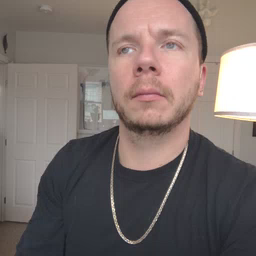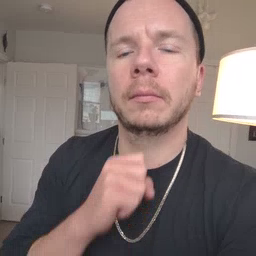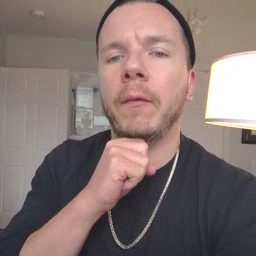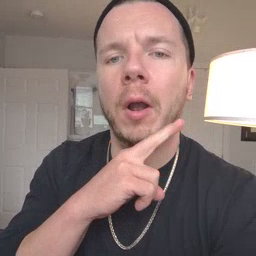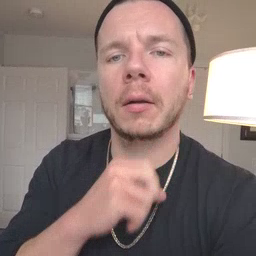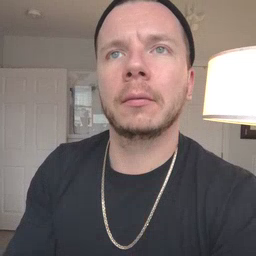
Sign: frog